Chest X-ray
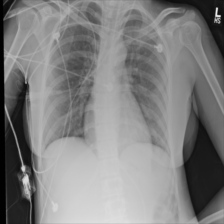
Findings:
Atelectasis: negative
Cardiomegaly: negative
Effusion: negative
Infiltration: negative
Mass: negative
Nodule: negative
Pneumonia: negative
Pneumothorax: negative
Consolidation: negative
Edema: negative
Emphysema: negative
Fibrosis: negative
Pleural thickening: negative
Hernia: negative